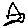
Label: star